Question: I have a problem with adding legend with explanation of abbreviations. Fo example
'''
df <- data.frame(value = c(seq(1,50,1),seq(21,70,1),seq(41,90,1)),
name = c(rep("A-B",50),rep("B-C",50),rep("A-C",50)))
ggplot(df, aes(name, value))+
geom_boxplot()
'''

I have data.frame with explanation of abbreviations.
'''
full_name <- data.frame(abb =c("A","B","C"),fname = c("Ananas","Banana","Cucumber"))
'''
I want to add legend with info what each letter means.
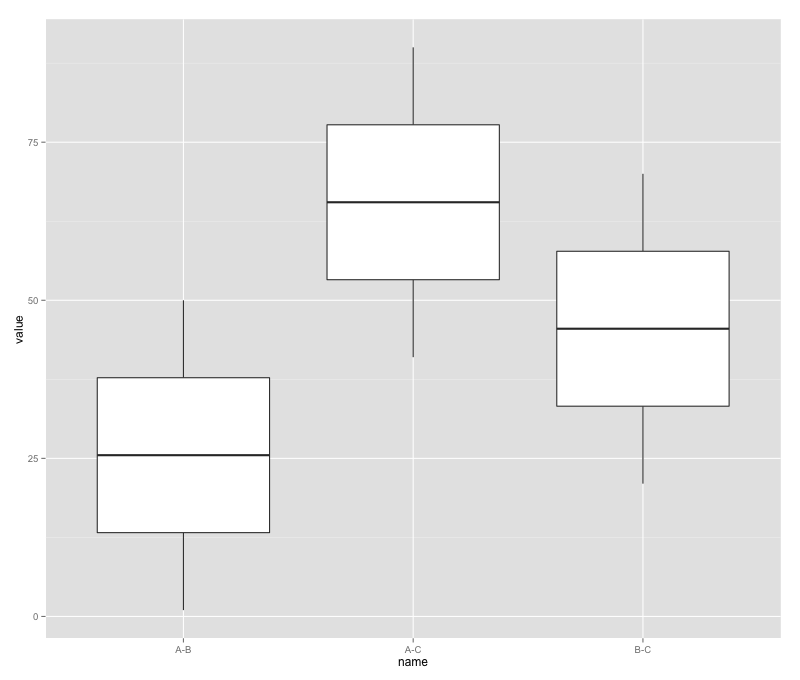
Answer: '''
library(ggplot2)
p <- ggplot(df, aes(name, value))+
geom_boxplot()
library(gridExtra)
grid.arrange(p, tableGrob(full_name, rows = NULL), nrow = 1, widths = c(4, 1))
'''